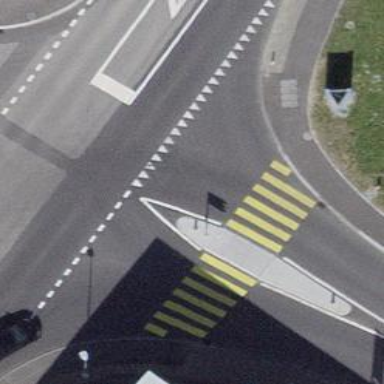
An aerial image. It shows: Uncontrolled crossing with zebra marking and crossing island.